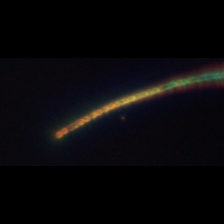
Taxon: Chaetoceros
Group: Diatoms